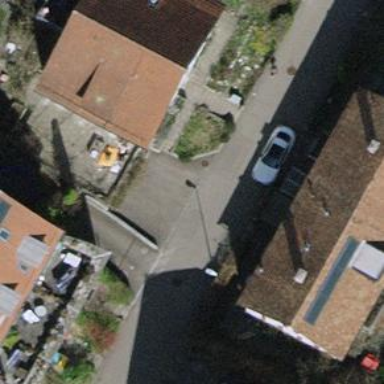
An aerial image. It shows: Building with tiled roof.